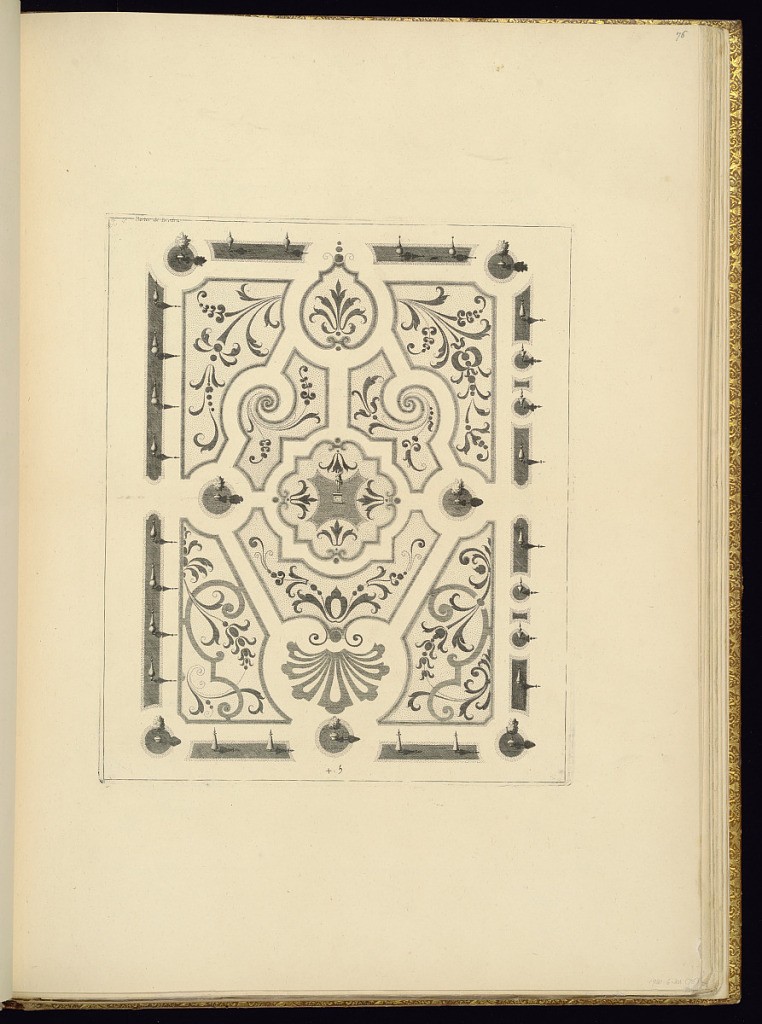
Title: Garden Design
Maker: Jean Berain, the elder, French, 1640-1711
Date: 1711
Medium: Engraving on laid paper
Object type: Bound print
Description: Design for an ornamental garden with scrolling motifs and topiary. The plate is numbered but not signed.